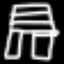
Label: chair